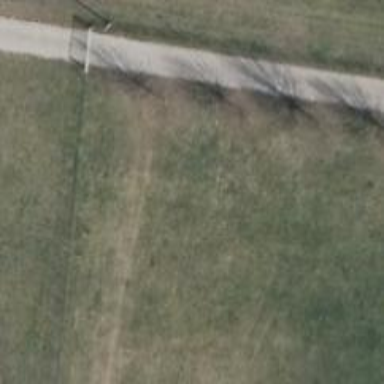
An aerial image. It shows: Parking aisle on grass surface. It is service road.